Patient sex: M
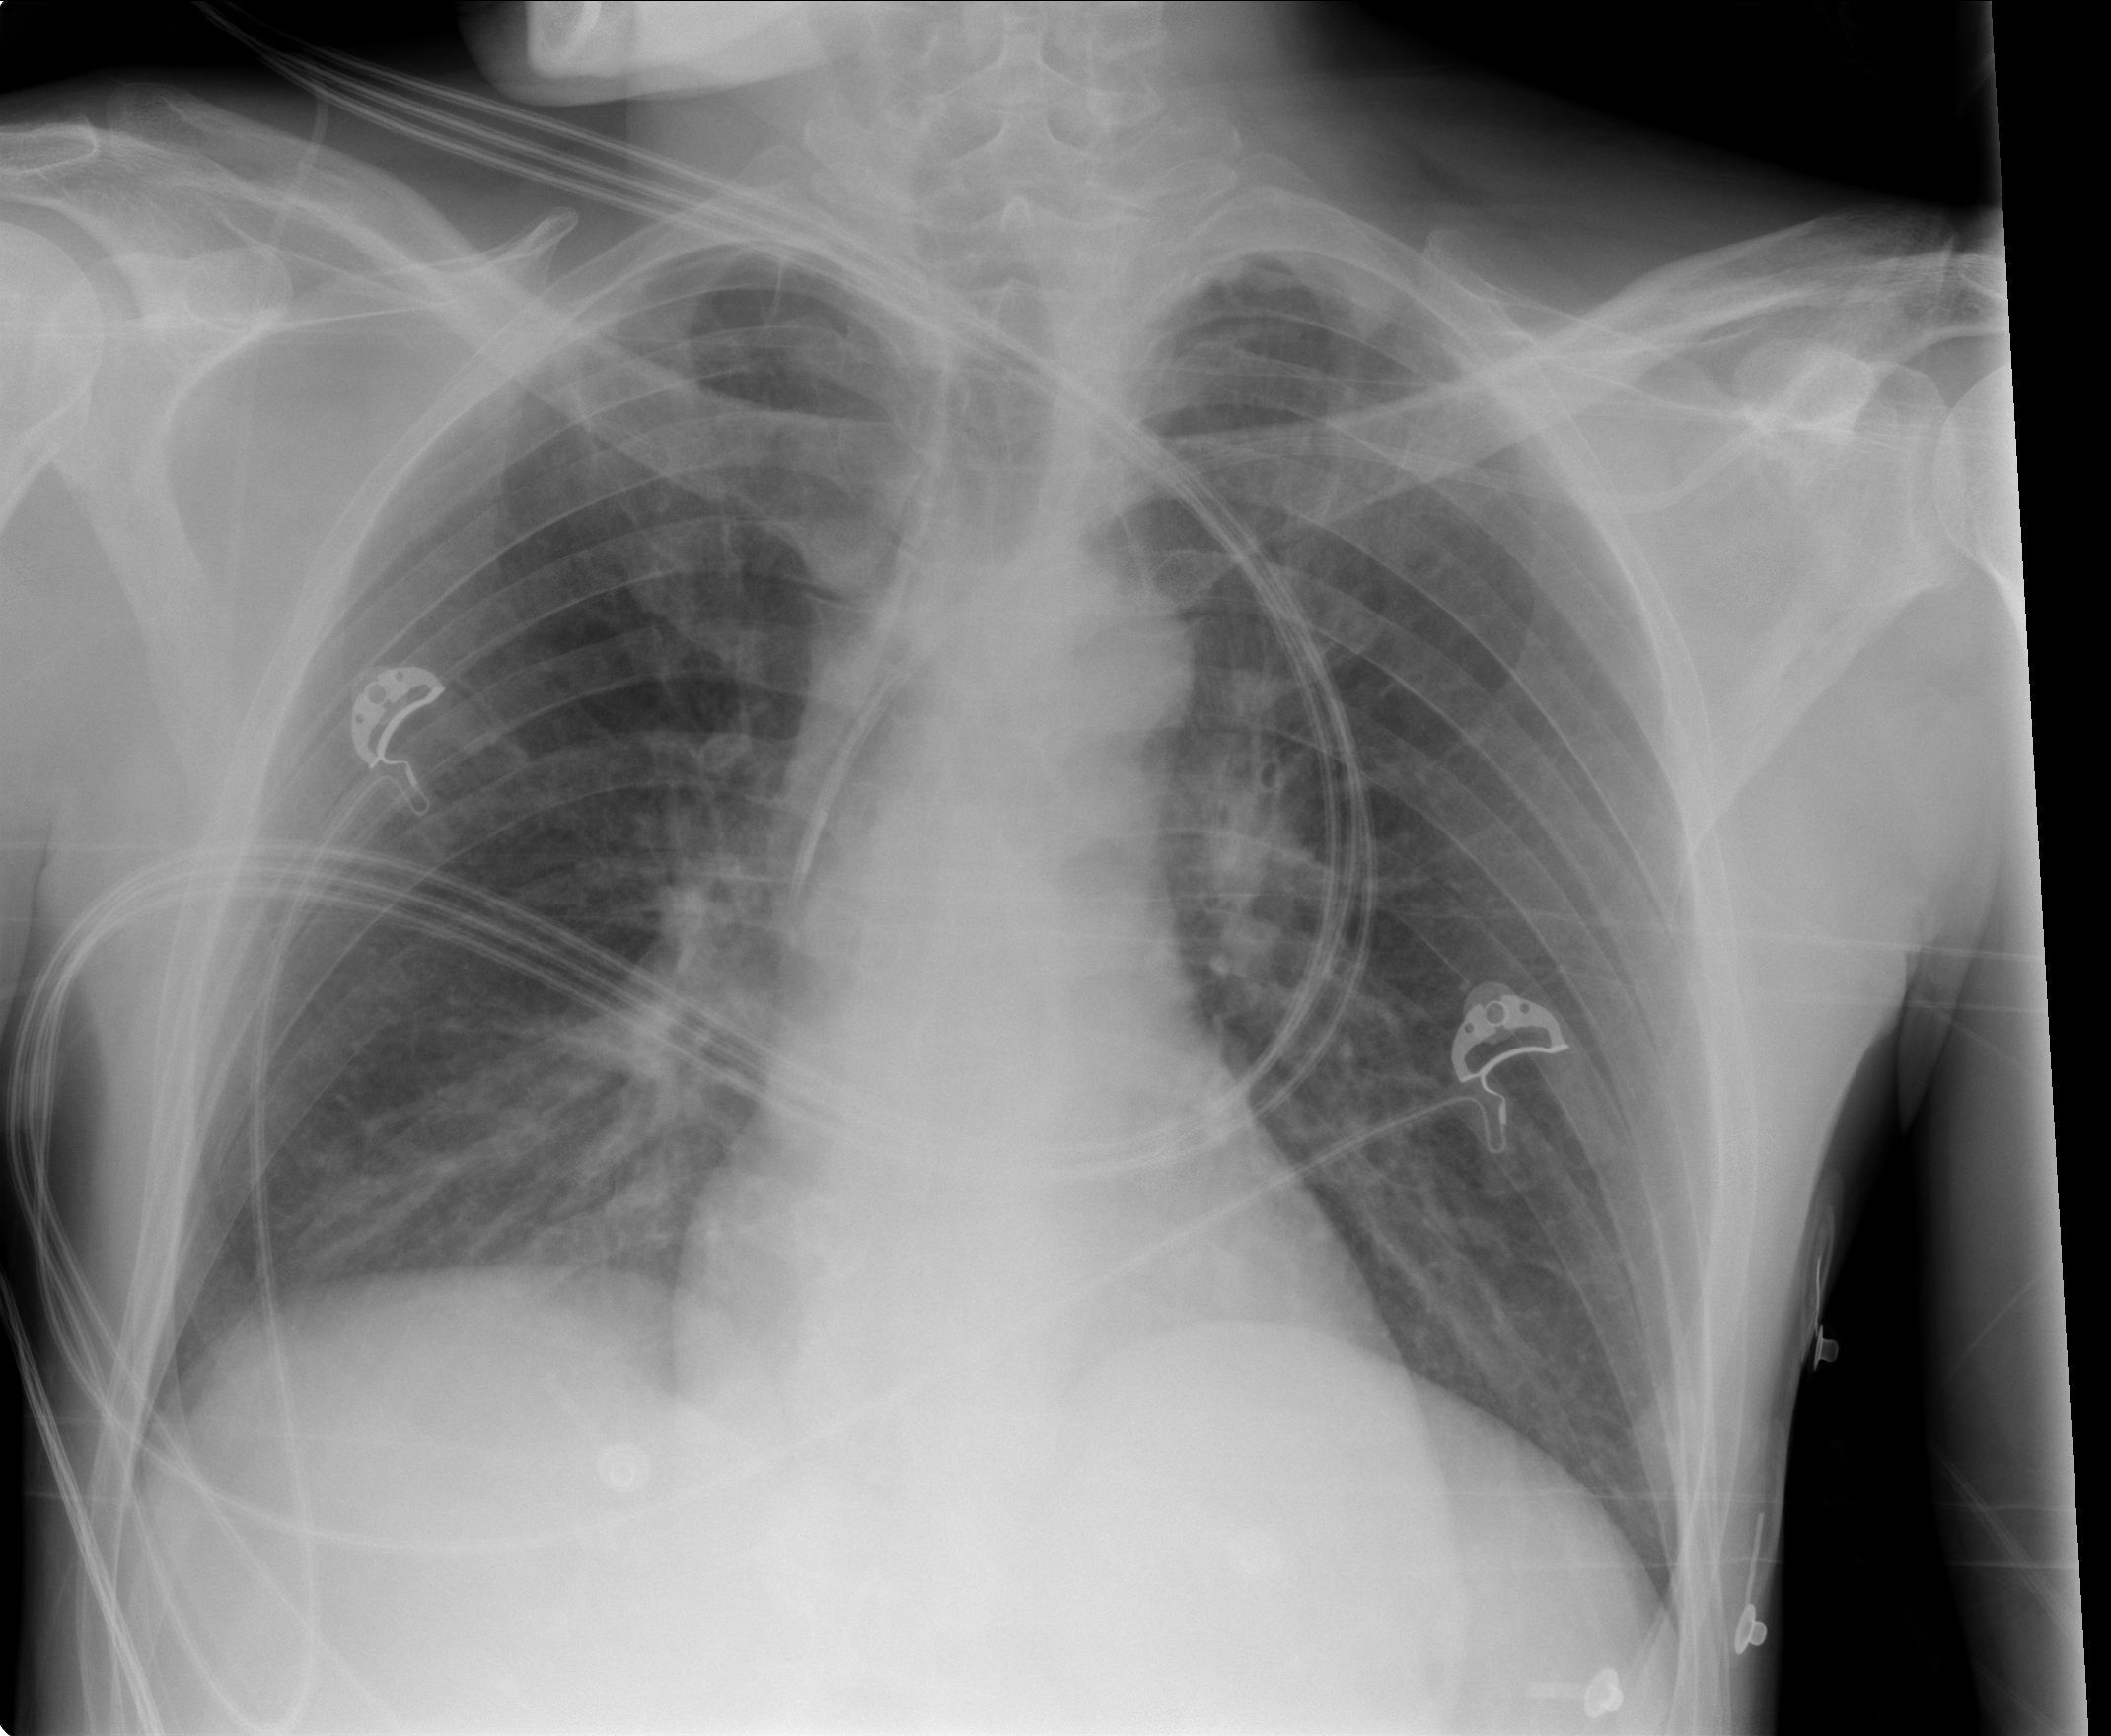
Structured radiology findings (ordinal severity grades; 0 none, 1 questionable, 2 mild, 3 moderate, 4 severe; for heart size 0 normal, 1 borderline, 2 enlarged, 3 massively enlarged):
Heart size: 0
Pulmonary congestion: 0
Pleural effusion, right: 0
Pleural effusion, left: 0
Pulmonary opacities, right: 0
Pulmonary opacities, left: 0
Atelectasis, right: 2
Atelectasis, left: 0